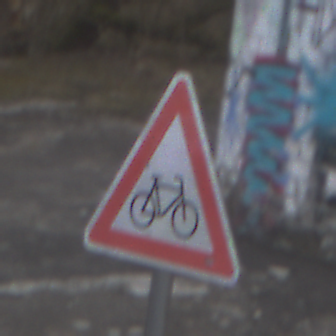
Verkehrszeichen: RadverkehrLinks
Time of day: MorningAfternoon
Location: Outdoor (Suburban)
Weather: Overcast
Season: NotSpecified
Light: Natural